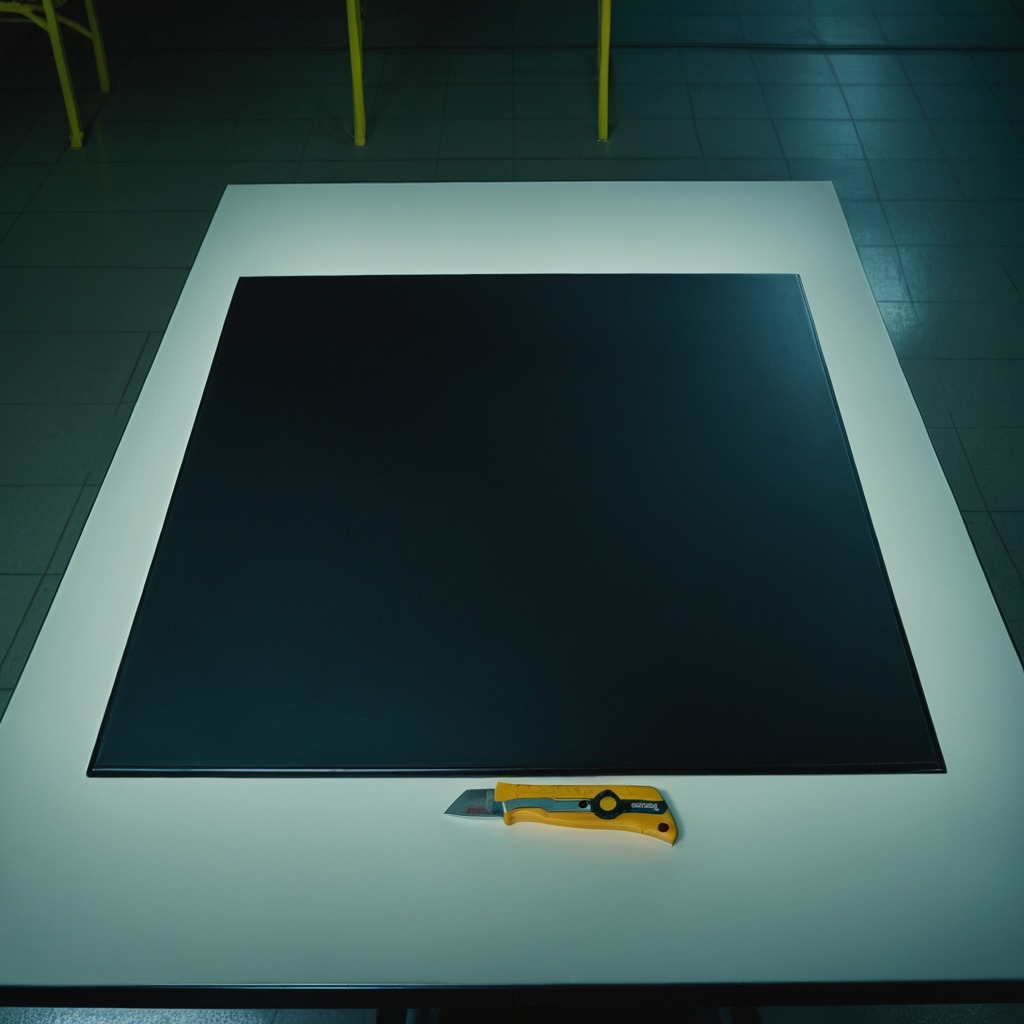
A utility knife is lying on a clean empty table in a railway signal maintenance room.